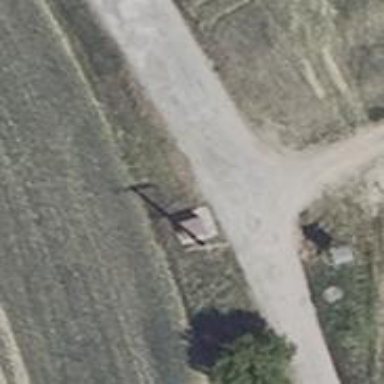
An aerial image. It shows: Power pole.